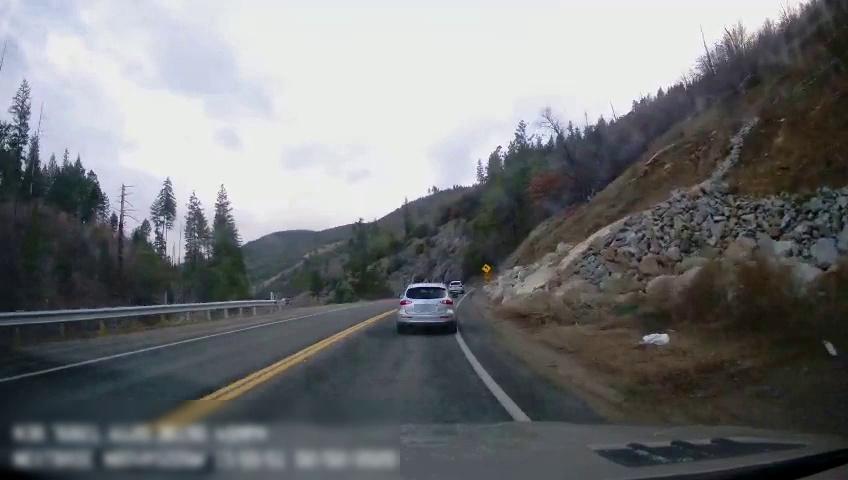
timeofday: Day
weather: Sunny
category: Drivable Space
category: Vehicles | Car
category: Vehicles | SUV
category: Lanes | Current Lane
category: Lanes | Alternate Lane
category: Lanes | Alternate Lane